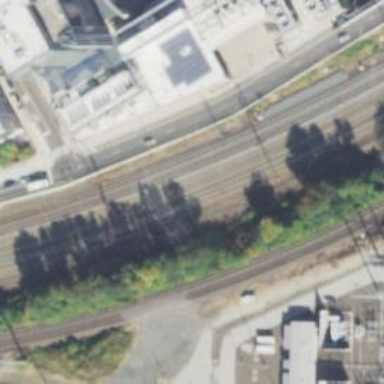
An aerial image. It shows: Railway track with contact line for electrification.